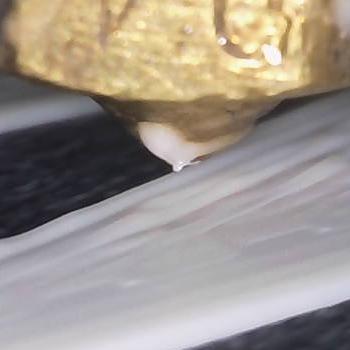
Flow rate: 70%